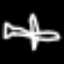
Label: airplane